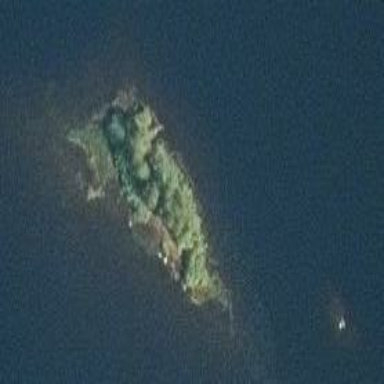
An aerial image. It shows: Island.